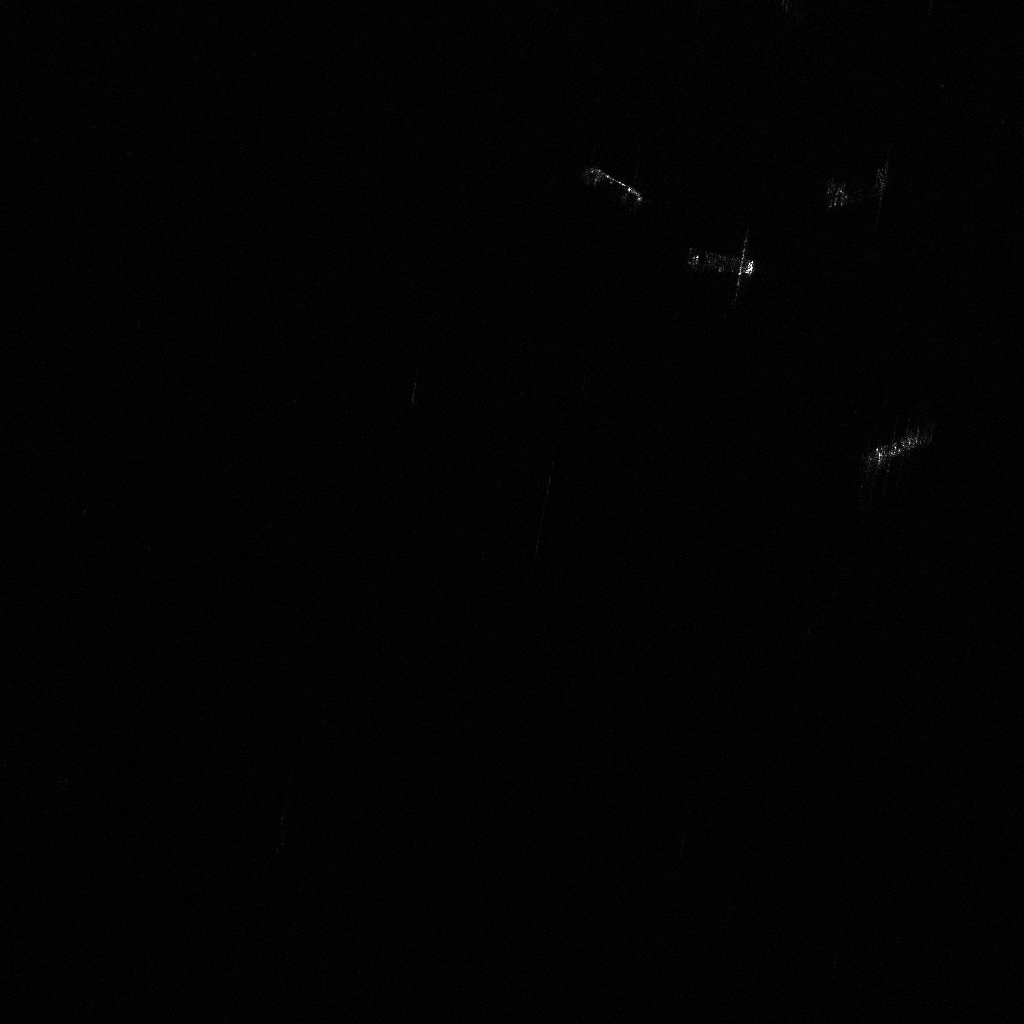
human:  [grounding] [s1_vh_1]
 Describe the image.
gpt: In the satellite image, there is  <ref>1 small dredger </ref> <box>[[56, 17, 63, 19, 27]]</box> located at top,  <ref>1 large container </ref> <box>[[67, 24, 73, 26, 12]]</box> located at top right,  <ref>1 medium container </ref> <box>[[86, 40, 88, 46, 66]]</box> located at right.